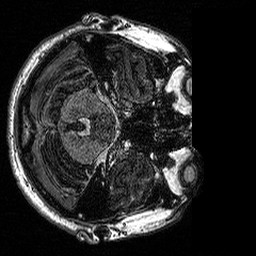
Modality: MP2RAGE
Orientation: axial
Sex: male
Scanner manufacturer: siemens
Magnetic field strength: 3 T
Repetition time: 5 s
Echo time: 0.00292 s